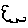
Label: cloud